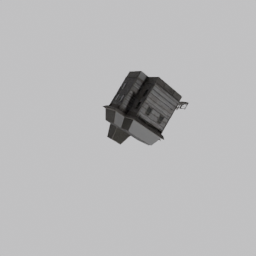
Label: architecture